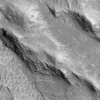
Atmospheric dust classification: not_dusty